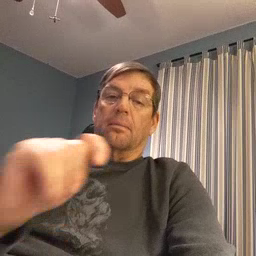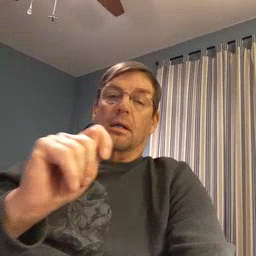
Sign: potty